Field crop: maize
Growth stage: 2
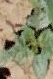
Species: datura